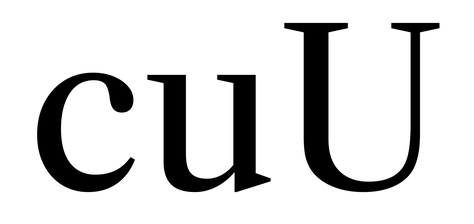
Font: LibreCaslonText_Regular